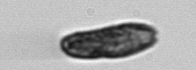
Label: Pseudochattonella_farcimen